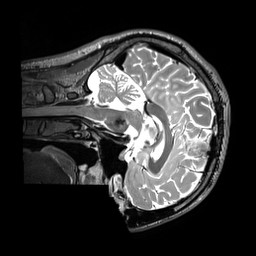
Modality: T2w
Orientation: sagittal
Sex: male
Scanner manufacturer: siemens
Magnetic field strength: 3 T
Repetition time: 3.2 s
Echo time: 0.409 s